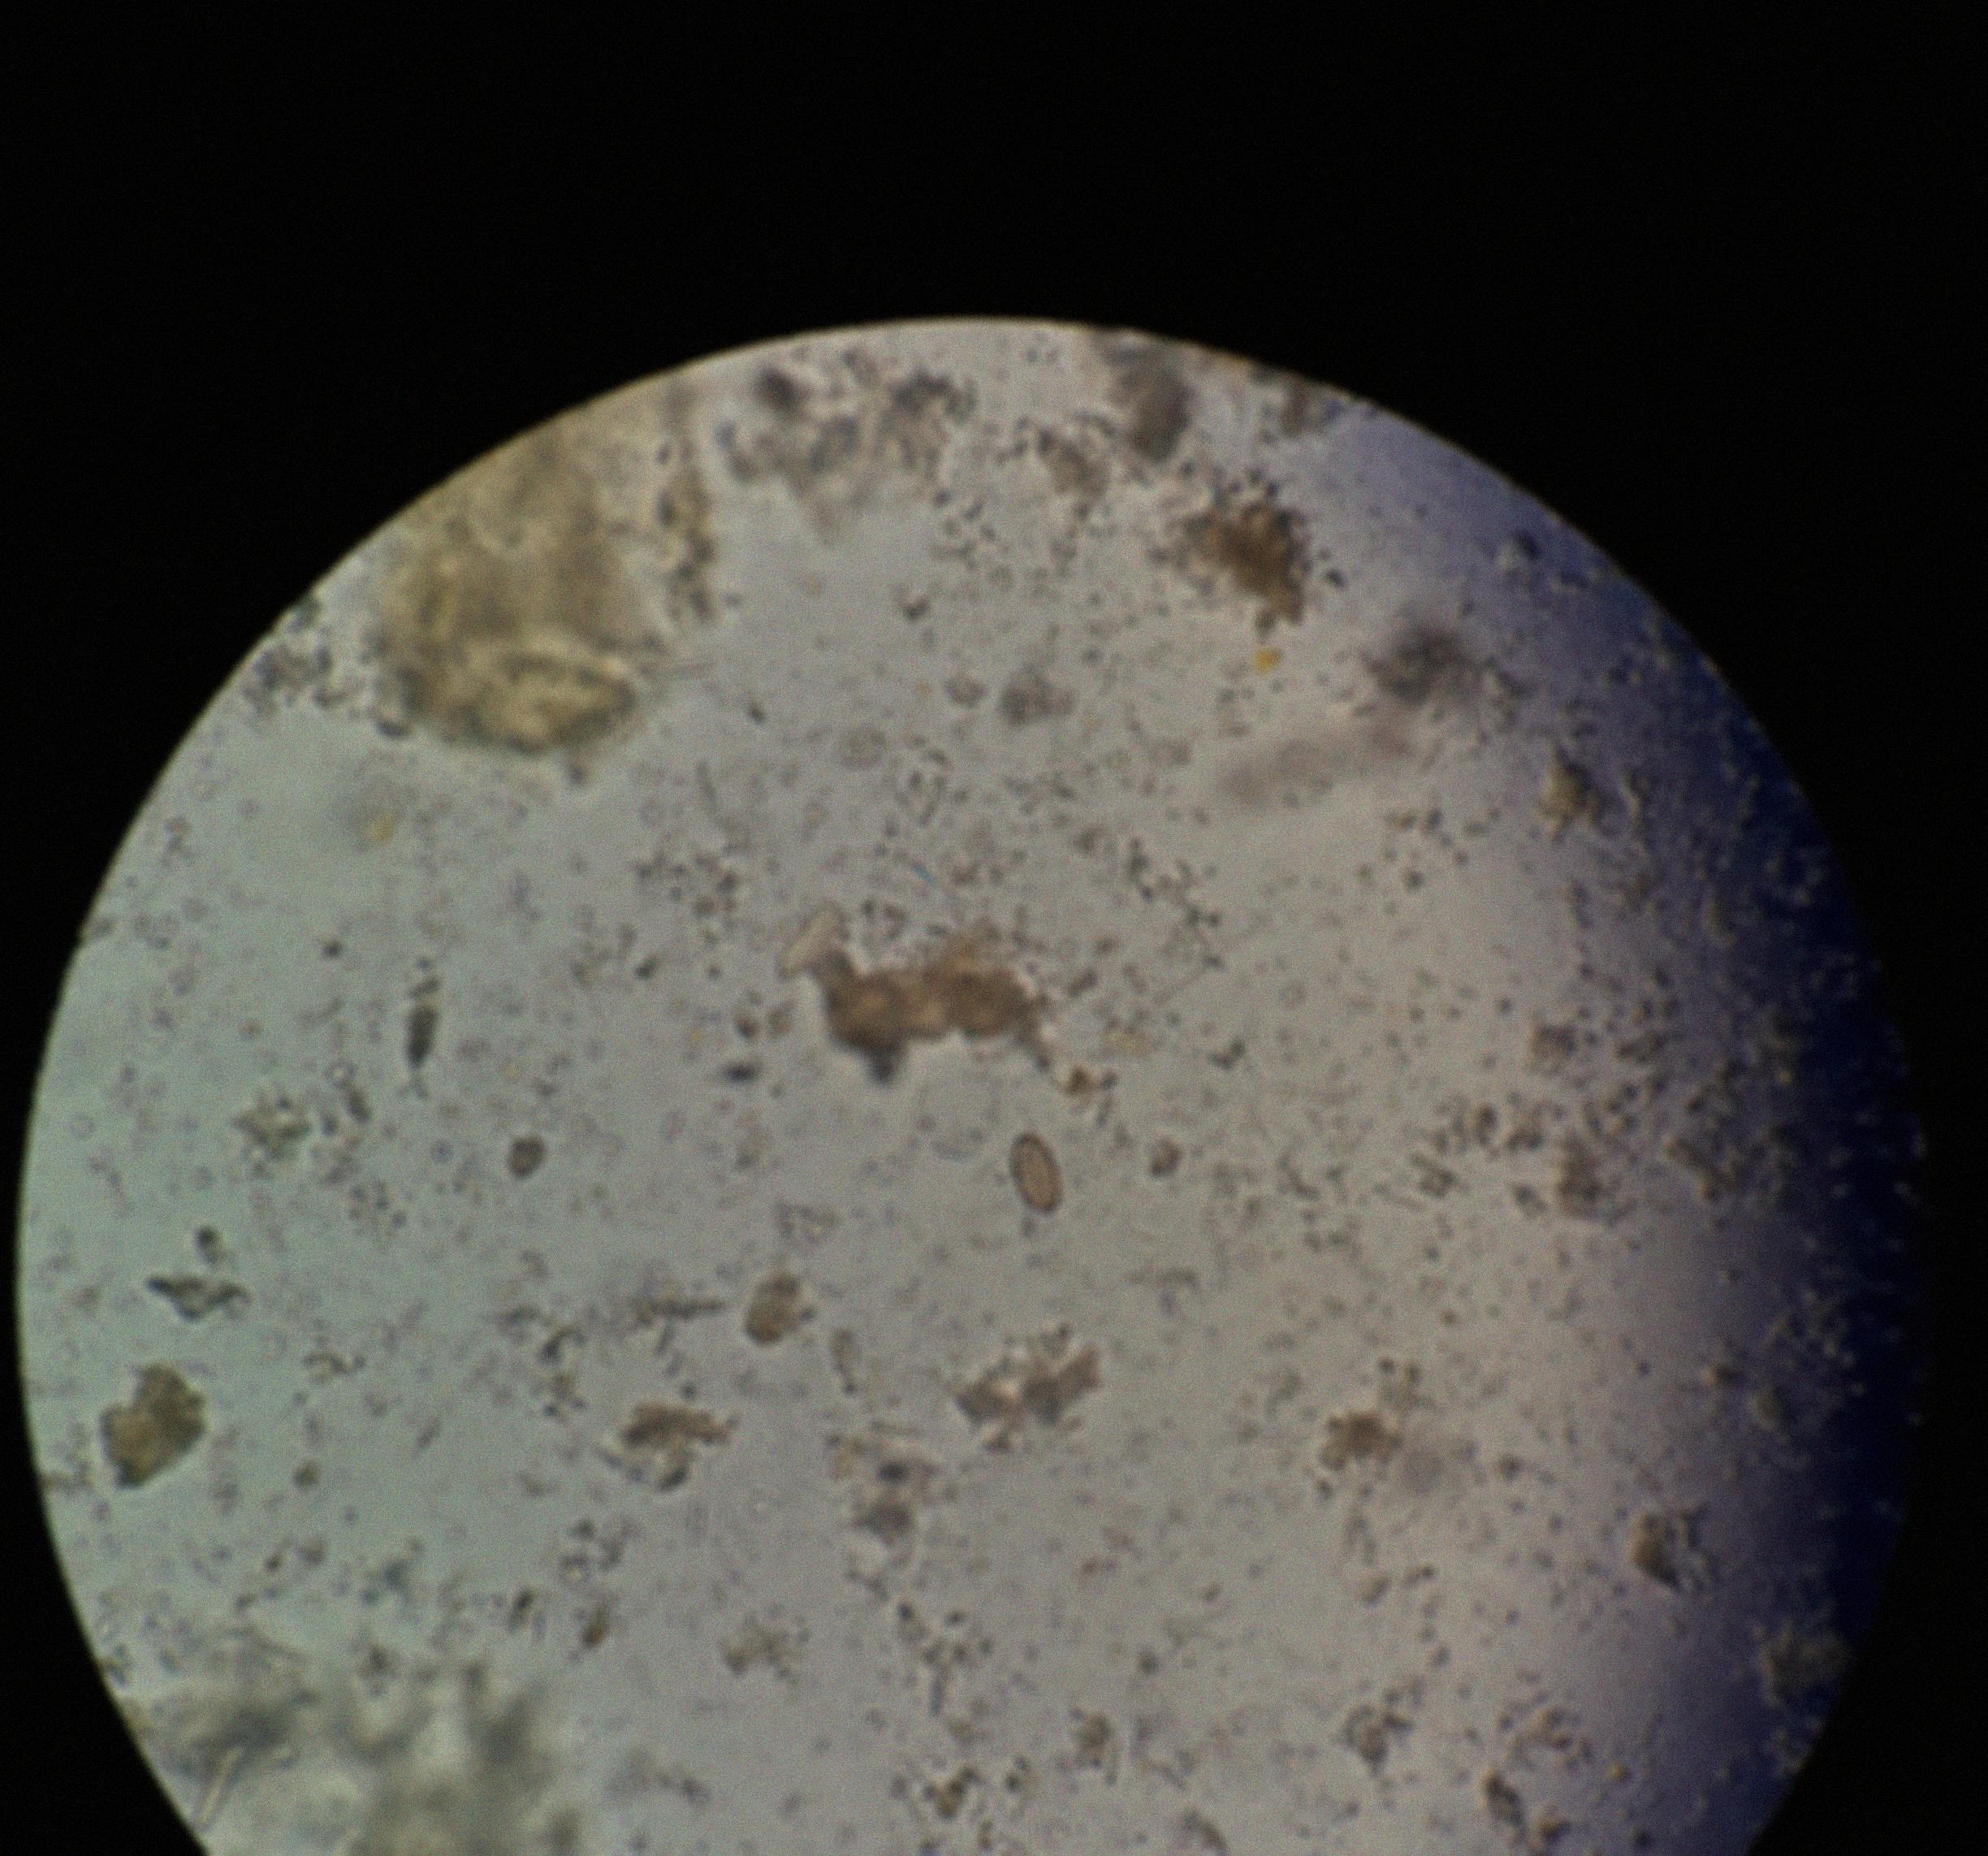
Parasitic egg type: Opisthorchis viverrine